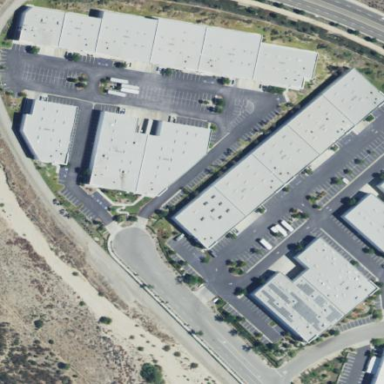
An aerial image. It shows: Warehouse building.